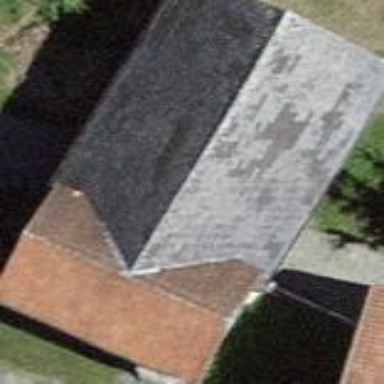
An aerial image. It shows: Barn.